Question: A message like this appears, when i run this code.
Project.exe has stopped working
Some of my other code works, but this seems to throw me an error.

'''
#include<stdio.h>
#include<conio.h>
void main()
{
int n1, n2, sum;
puts("first number");
scanf("%d", n1);
fflush(stdin);
puts("second number");
scanf("%d", n2);
sum = n1 + n2;
printf("%d + %d = %d", n1, n2, sum);
getch();
}
'''
I basically want to add two numbers.
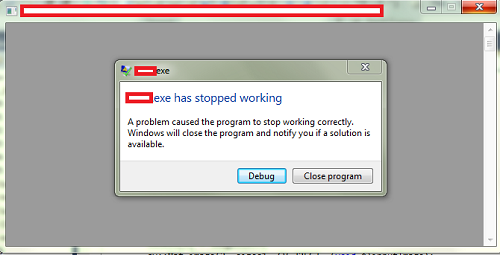
Answer: 'scanf' takes the address of the variable in which it stores the input value. You need to change your 'scanf' calls to
'''
scanf("%d", &n1);
scanf("%d", &n2);
// ^ note the & operator
'''
Also, note that it's undefined behaviour to call 'fflush' on an input stream. So, 'fflush(stdin)' is not correct. You need to manually read and discard extraneous input left over in the 'stdin' stream.